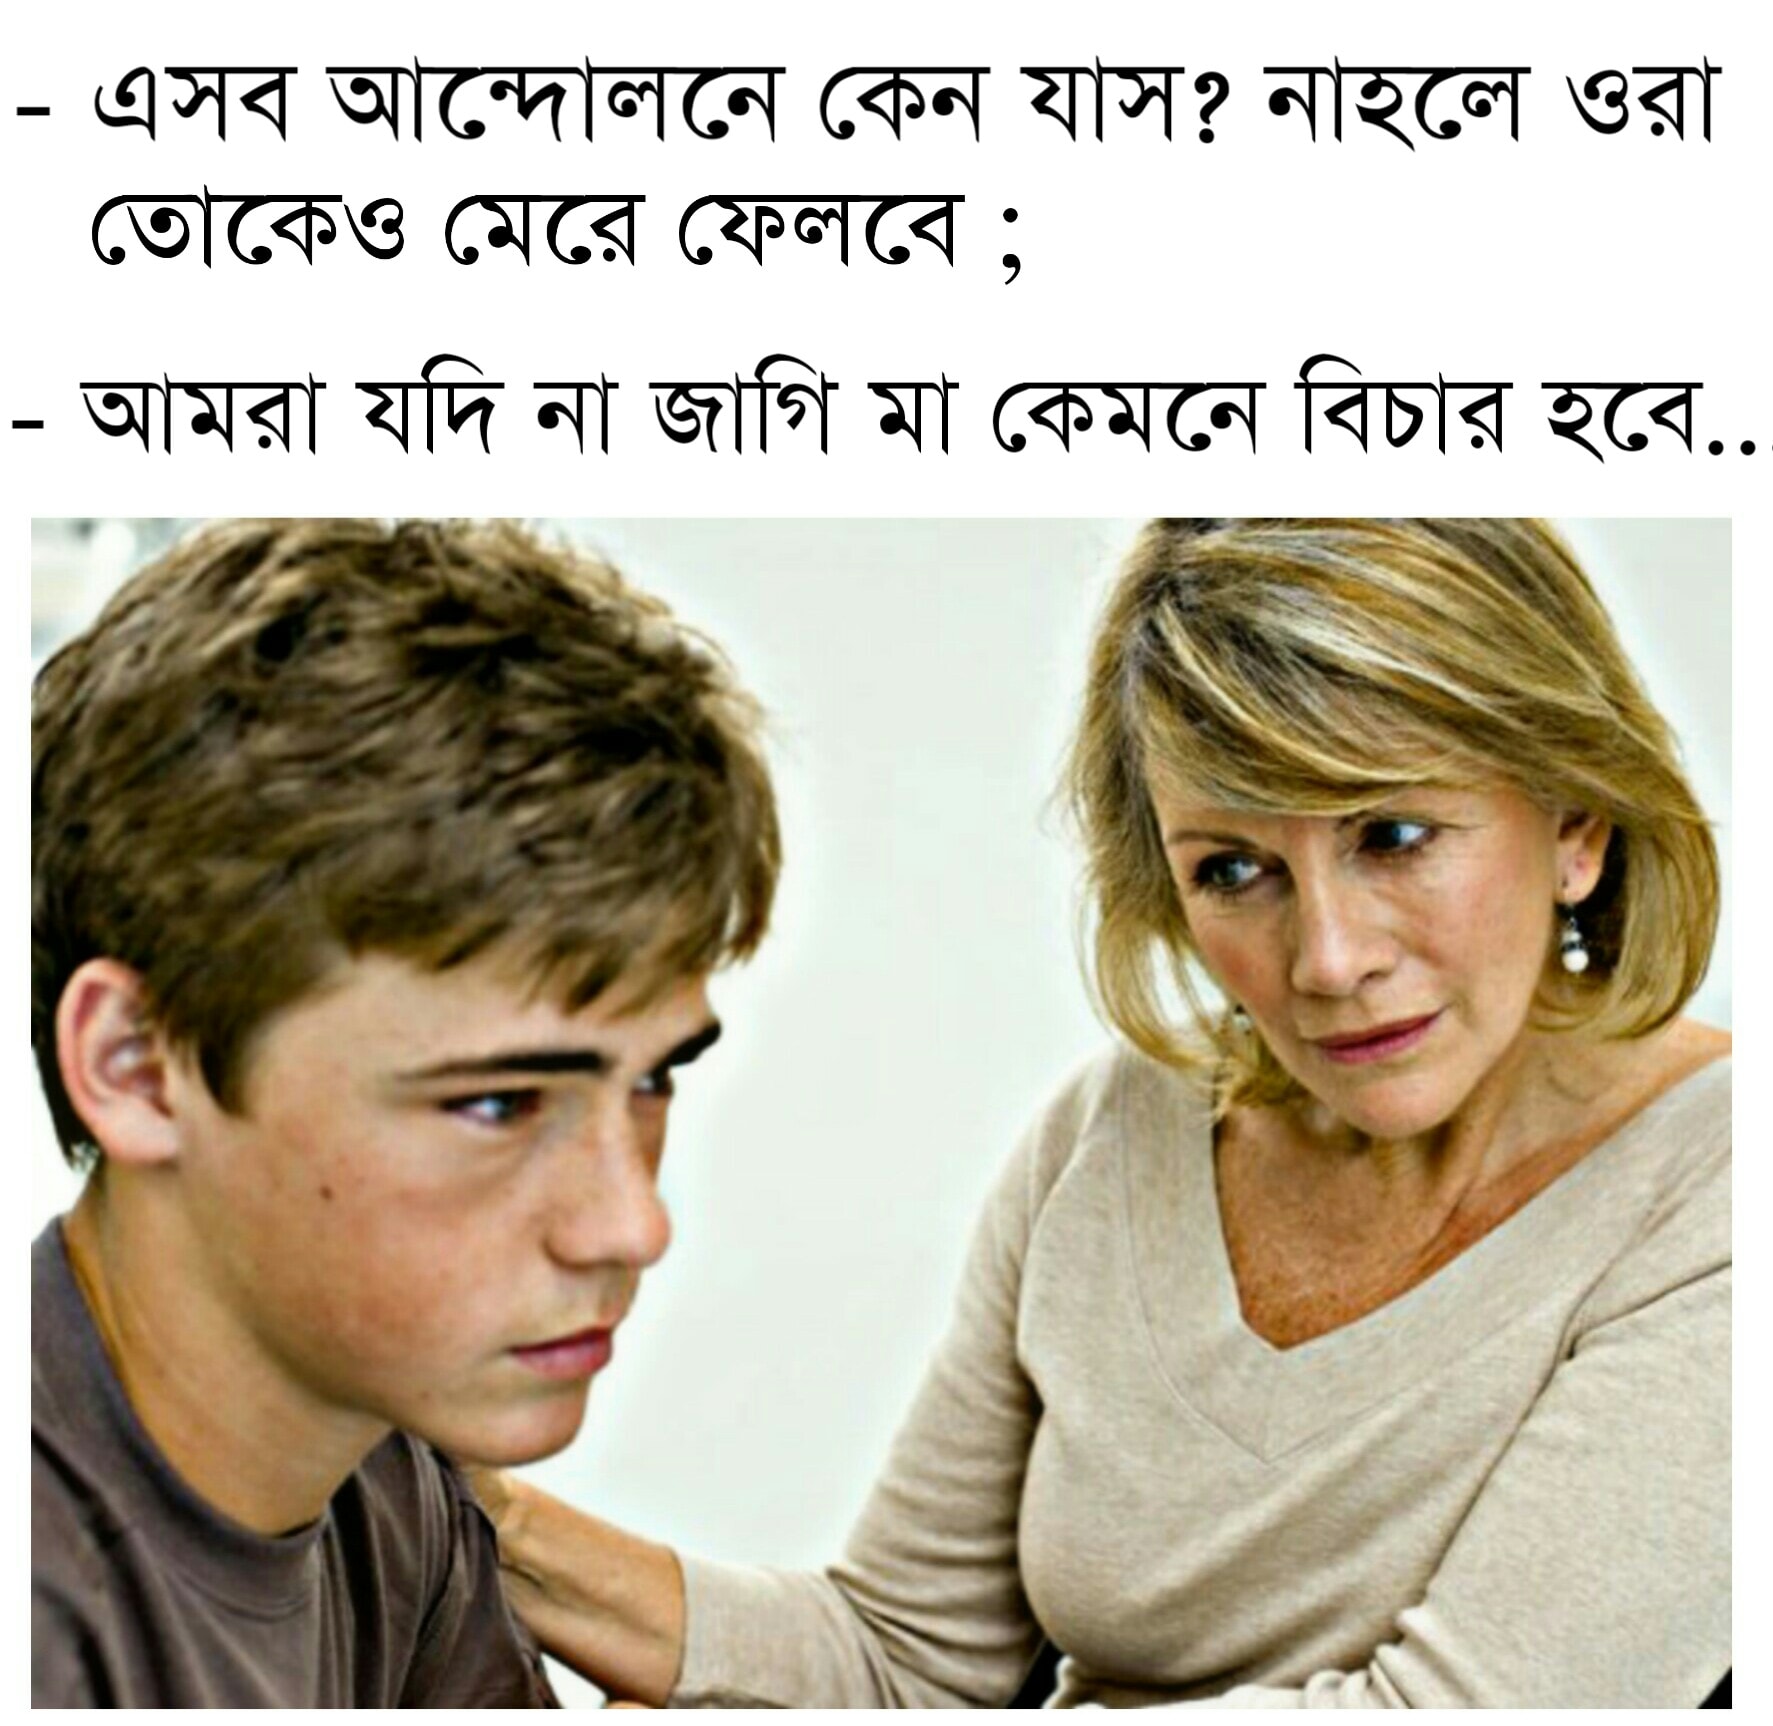
Caption: - এসব আন্দোলনে কেন যাস ? নাহলে ওরা তোকেও মেরে ফেলবে ; - আমরা যদি না জাগি মা কেমনে বিচার হবে...
Label: non-hate